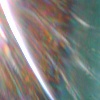
Label: sunburn